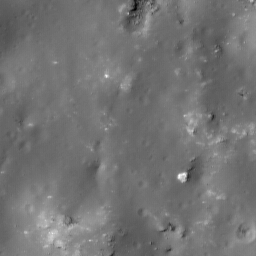
Host type: background_regolith
Lunar coordinates: latitude nan, longitude nan